Question: ## Background
Use Ajax to fire an event to the web server when a list of items are selected. The element is a JSF 'rich:orderingList' item.
## Problem
The class that must receive the event:
'''
public class BusinessAreaListHandler extends ListHandler<ListElement> {
private static final long serialVersionUID = -581048454118449233L;
public BusinessAreaListHandler() { load(); }
public List<ListElement> getBusinessAreas() { return getList(); }
public Set<ListElement> getSelection() { return getSet(); }
public void select() {
System.out.println( "Clicked Element" );
}
protected void load() {
appendList( new ListElement( "employee" ) );
appendList( new ListElement( "company" ) );
appendList( new ListElement( "payroll" ) );
}
}
'''
The 'ListElement' container object:
'''
public class ListElement implements Serializable {
private static final long serialVersionUID = 5396525520175914504L;
public final static char SEPARATOR = ':';
private String id, value;
protected ListElement( String value ) {
this( Integer.toString( value.hashCode() ), value );
}
public ListElement( String id, String value ) {
setId( id );
setValue( value );
}
@Override
public int hashCode() {
return (53 * (getId().hashCode() + 5)) + (53 * (getValue().hashCode() + 5));
}
@Override
public boolean equals( Object obj ) {
ListElement le = null;
if( obj != null && obj instanceof ListElement ) {
le = (ListElement)obj;
}
return le == null ? false : compare( le );
}
private boolean compare( ListElement le ) {
return getId().equals( le.getId() ) && getValue().equals( le.getValue() );
}
public String getId() {
return this.id == null ? "" : this.id;
}
public void setId( String id ) {
this.id = id;
}
public String getValue() {
return this.value == null ? "" : this.value;
}
public void setValue( String value ) {
this.value = value;
}
@Override
public String toString() {
return getValue();
}
}
'''
The 'ListConverter':
'''
public class ListConverter implements Converter {
@Override
public Object getAsObject( FacesContext fc, UIComponent ui, String value ) {
ListElement result = new ListElement( value );
int index = value.lastIndexOf( ListElement.SEPARATOR );
System.out.println( "Convert FROM: " + value );
if( index > 0 ) {
String id = value.substring( 0, index );
String v = value.substring( index + 1 );
result = new ListElement( id, v );
}
System.out.println( "Convert TO : " + result.toString() );
return result;
}
@Override
public String getAsString( FacesContext fc, UIComponent ui, Object value ) {
return value.toString();
}
}
'''
The XHTML fragment that sets up the list and event actions:
'''
<h:panelGrid columns="2">
<h:panelGroup>
<rich:orderingList value="#{businessAreas.list}" var="businessArea" converter="businessAreaConverter" immediate="true" orderControlsVisible="false" fastOrderControlsVisible="false" selection="#{businessAreas.selection}" id="BusinessAreas">
<f:facet name="caption">
<h:outputText value="Business Areas" />
</f:facet>
<rich:column>
<h:outputText value="#{businessArea}" />
</rich:column>
<a4j:support event="onclick" ignoreDupResponses="true" requestDelay="500" action="#{businessAreas.select}" reRender="ColumnClusters" />
<a4j:support event="onkeyup" ignoreDupResponses="true" requestDelay="500" action="#{businessAreas.select}" reRender="ColumnClusters" />
</rich:orderingList>
</h:panelGroup>
<h:panelGroup>
<rich:listShuttle sourceValue="#{columnClusters.list}" targetValue="#{domainContent.list}" var="columnCluster" converter="columnClusterConverter" sourceRequired="false" targetRequired="true" moveControlsVisible="true" orderControlsVisible="false" fastOrderControlsVisible="false" sourceCaptionLabel="Column Clusters" targetCaptionLabel="Domain Content" copyTitle="Move" copyControlLabel="Move" copyAllControlLabel="Move All" copyAllTitle="Move All" id="ColumnClusters">
<rich:column>
<h:outputText value="#{columnCluster}" />
</rich:column>
</rich:listShuttle>
</h:panelGroup>
<h:panelGroup>
<h:commandButton action="action" value="Create Domain" />
</h:panelGroup>
</h:panelGrid>
'''
The corresponding managed bean is set in 'faces-config.xml' correctly.
Browser output:

## Error Message
The following error message is displayed:
> INFO: WARNING: FacesMessage(s) have been enqueued, but may not have been displayed.
sourceId=j_id2:ColumnClusters[severity=(ERROR 2), summary=(j_id2:ColumnClusters:
Validation Error: Value is required.), detail=(j_id2:ColumnClusters: Validation Error:
Value is required.)]
## Logging
'''
New Element (Hash:Value): <PHONE>:employee
New Element (Hash:Value): 950484093:company
New Element (Hash:Value): -786522843:payroll
New Element (Hash:Value): <PHONE>:name
New Element (Hash:Value): -<PHONE>:address
New Element (Hash:Value): 114603:tax
New Element (Hash:Value): <PHONE>:employee
Convert FROM: employee
Convert TO : employee
New Element (Hash:Value): 950484093:company
Convert FROM: company
Convert TO : company
New Element (Hash:Value): -786522843:payroll
Convert FROM: payroll
Convert TO : payroll
New Element (Hash:Value): <PHONE>:name
Convert FROM: name
Convert TO : name
New Element (Hash:Value): -<PHONE>:address
Convert FROM: address
Convert TO : address
New Element (Hash:Value): 114603:tax
Convert FROM: tax
Convert TO : tax
'''
## Question
What is required to trigger a call to 'select()' in 'BusinessAreaListHandler' when users select (or deselect) items?
## References
- <URL>
Thank you!
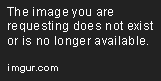
Answer: The problem is this attribute:
'''
targetRequired="true"
'''
Since the click triggers an immediate Ajax request to the server, it is expected that the right-hand shuttle (the target) has data. Without data, the validation error will be posted.